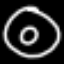
Label: donut